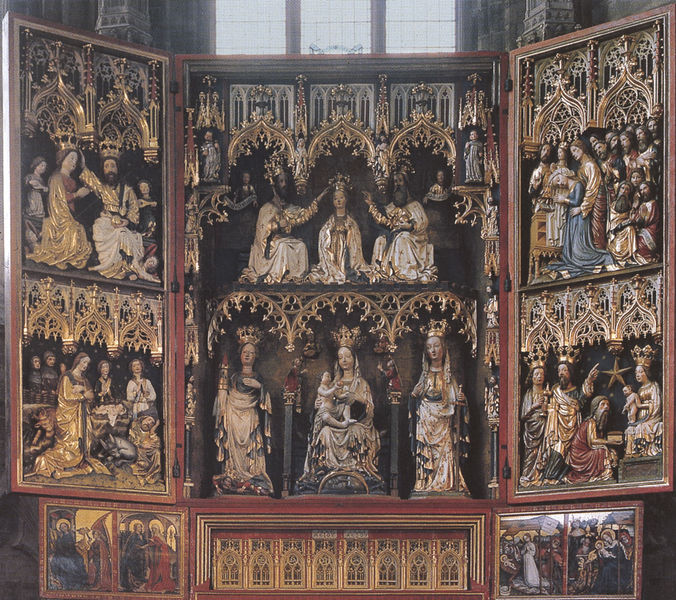
Titel: Retabel Friedrich III. aus Wiener Neustadt
Standort: Wien (EU - AUT)
Institution: Wien, St. Stephan
Schlagwörter: blau, gott, weiß, frauen, menschen, braun, fenster, frau, glas, holz, männer, rot, malerei, bärte, kirche, gold, gewänder, kind, gotik, krone, statue, relief, bilder, bogen, farbe, figuren, thron, verzierung, bildhauerei, bemalt, fotografie, bögen, kreuz, stern, altar, kathedrale, statuen, gotisch, spitzbogen, spitzbögen, christus, jesus, christlich, mittelalter, fresken, krönung, könige, heilige, fresko, gothik, maria, maria magdalena, szenen, christentum, friese, kronen, jesuskind, relif, predella, retabel, madonna mit kind, flügelaltar, triptychon, apostel, triptichon, altarretabel, böägen